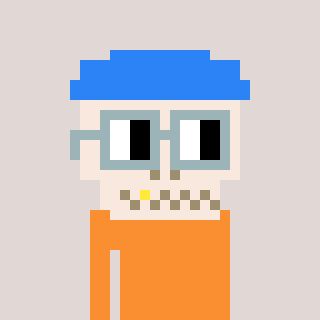
a pixel art character with square dark gray glasses, a skeleton-hat-shaped head and a orange-colored body on a warm background